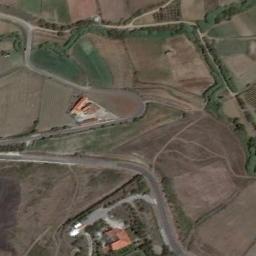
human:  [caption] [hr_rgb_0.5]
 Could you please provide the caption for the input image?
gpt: Half of the terraces are full of crops, and the other half are empty .

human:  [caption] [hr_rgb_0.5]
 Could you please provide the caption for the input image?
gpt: There are several buildings and several roads on the terrace .

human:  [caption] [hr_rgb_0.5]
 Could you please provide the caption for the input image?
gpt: The bare and green terrace is next to some houses and trees .

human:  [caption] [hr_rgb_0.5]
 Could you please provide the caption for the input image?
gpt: Many irregularly shaped brown and green mixed farm fields with several paths and many buildings .

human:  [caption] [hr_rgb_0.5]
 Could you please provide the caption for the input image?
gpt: There are several buildings among the terraces .